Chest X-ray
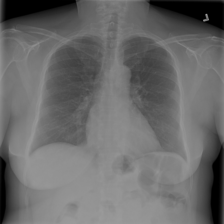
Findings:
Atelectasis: negative
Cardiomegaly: negative
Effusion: negative
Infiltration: negative
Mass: negative
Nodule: negative
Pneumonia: negative
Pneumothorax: negative
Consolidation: negative
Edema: negative
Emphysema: negative
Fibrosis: negative
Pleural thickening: negative
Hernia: negative